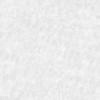
Label: no_change